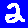
Digit: 2